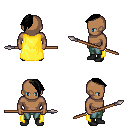
a pixel art fantasy rpg character, male body template, human, dark skin, yellow cape, teal pants, black long mohawk hairstyle, black shoes, spear, four views (front, back, left, right), 2x2 character sprite sheet, small pixel art, hard edges, no anti-aliasing